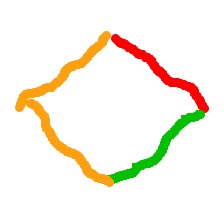
Shape: rhombus